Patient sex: M
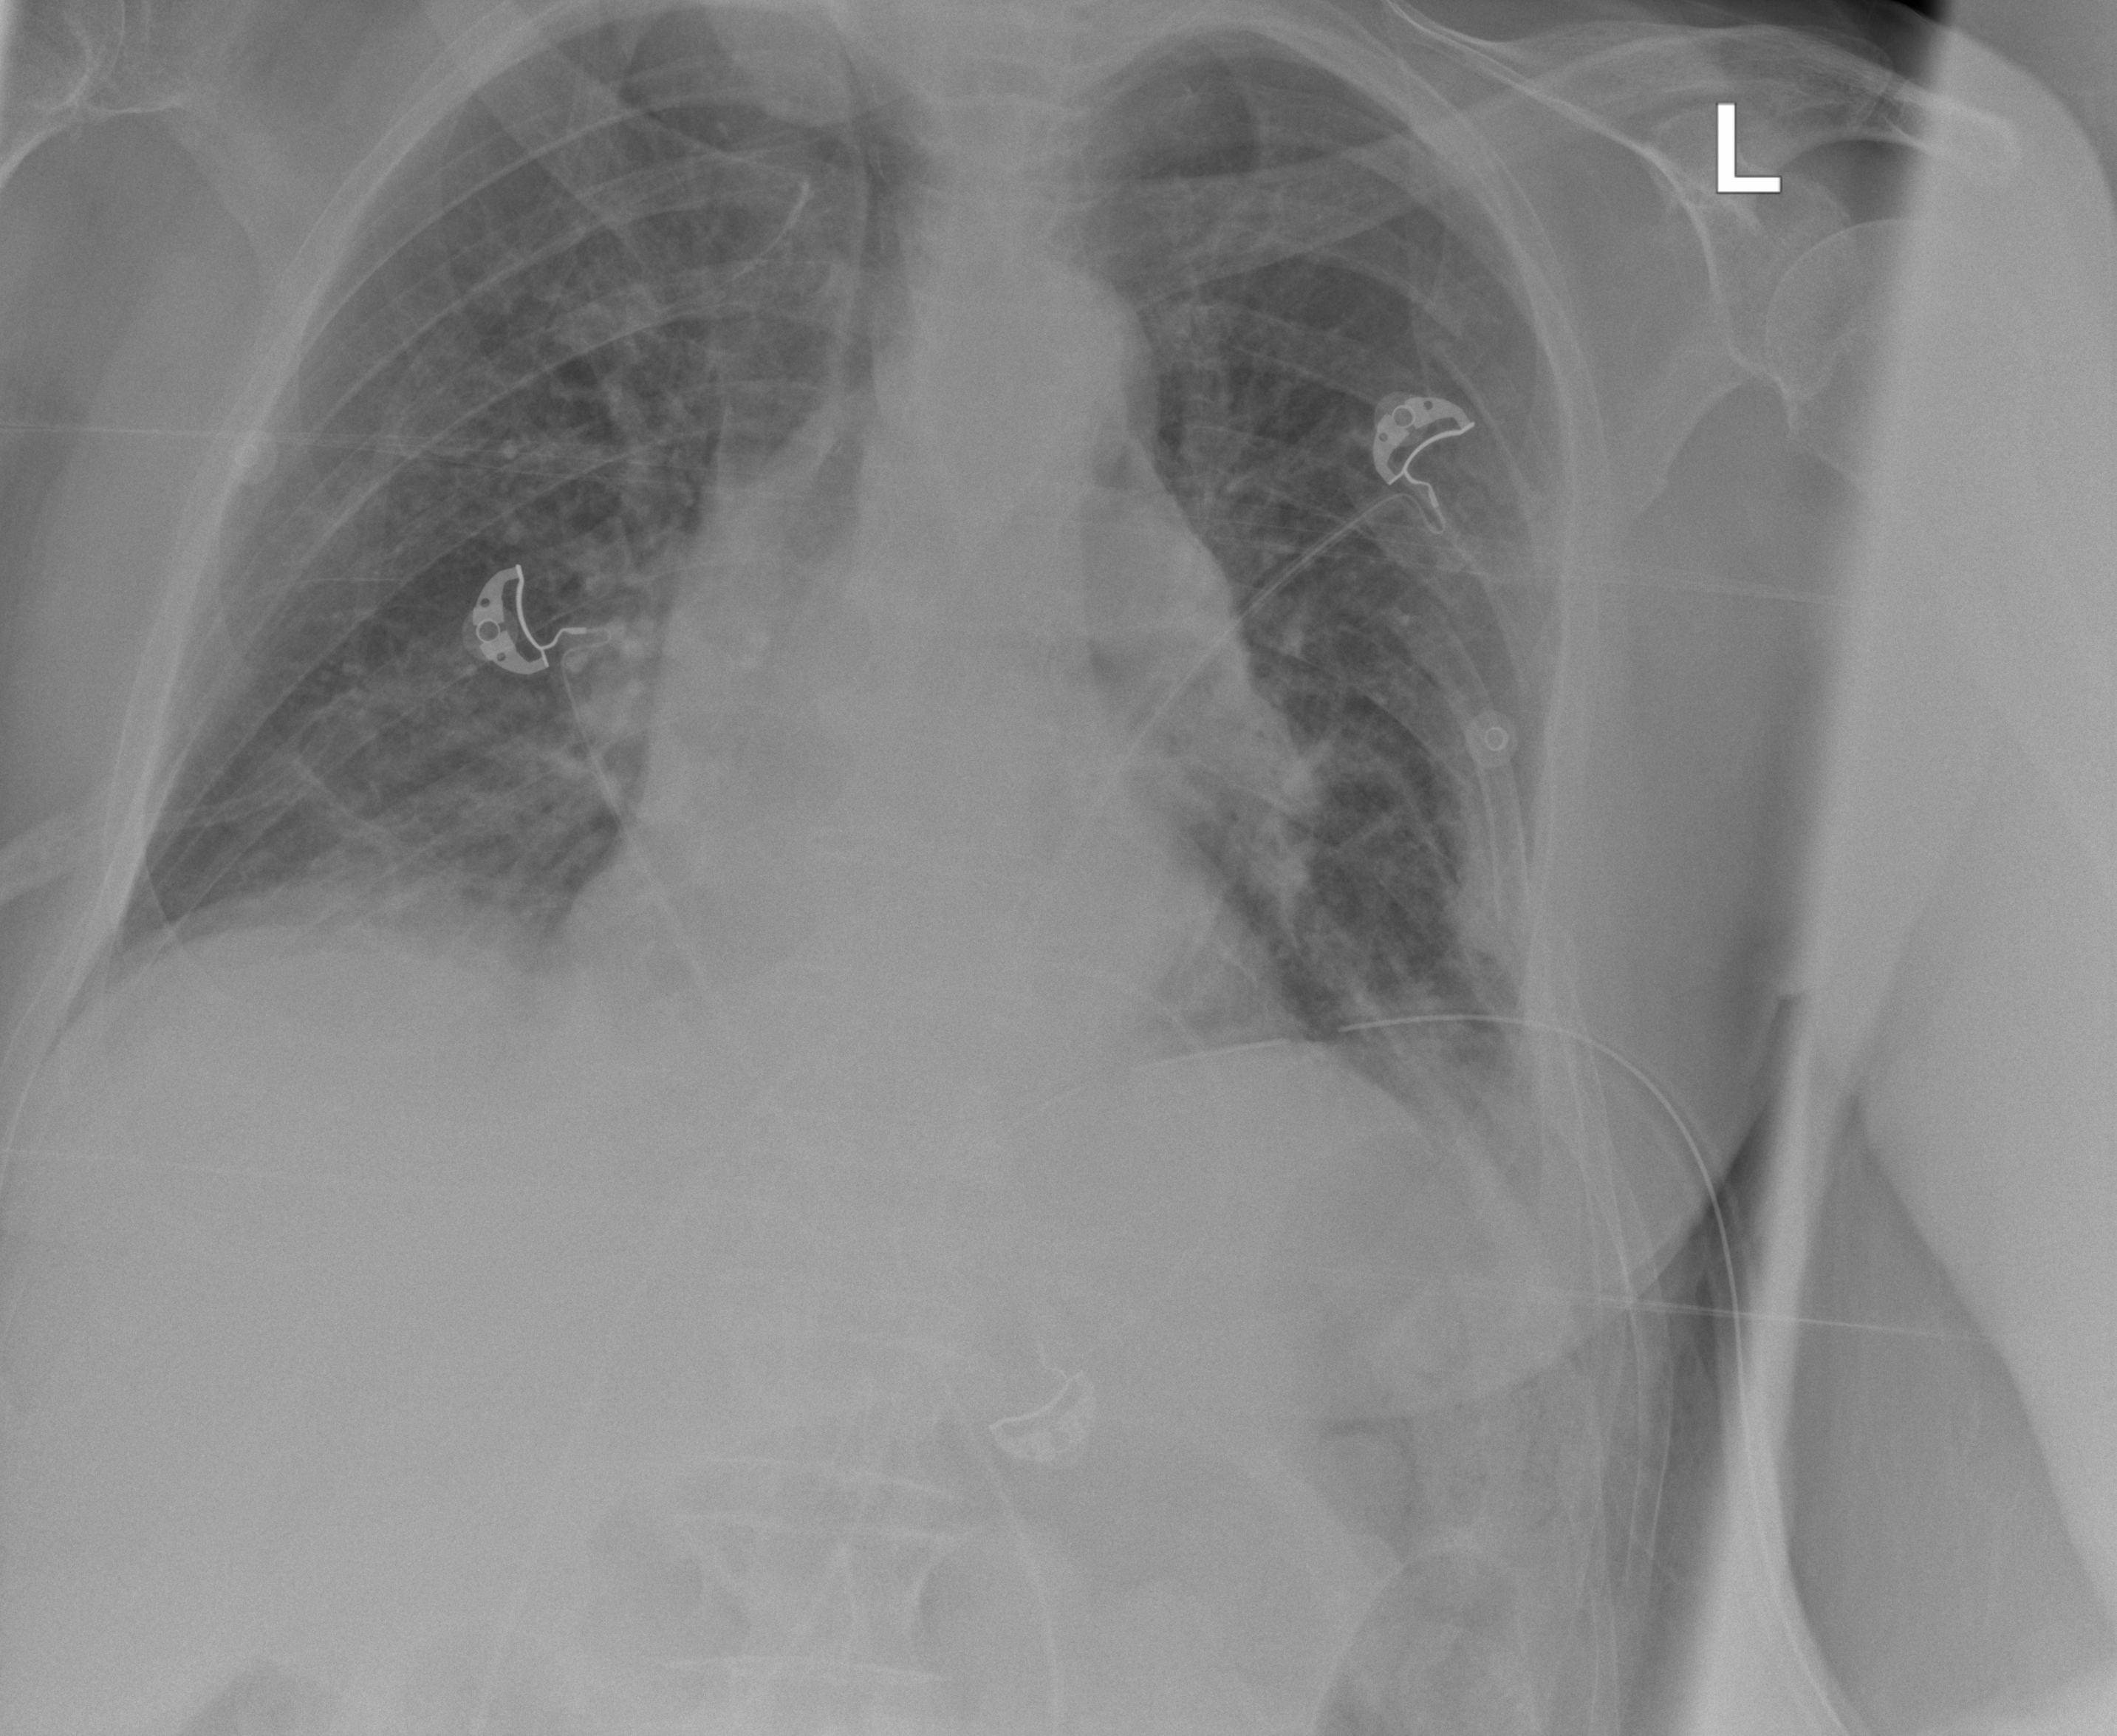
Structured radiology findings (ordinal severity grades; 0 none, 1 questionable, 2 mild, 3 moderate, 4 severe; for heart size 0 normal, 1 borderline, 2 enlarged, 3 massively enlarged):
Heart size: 1
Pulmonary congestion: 0
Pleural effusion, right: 0
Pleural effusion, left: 2
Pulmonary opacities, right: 0
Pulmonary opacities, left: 0
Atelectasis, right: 0
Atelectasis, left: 2